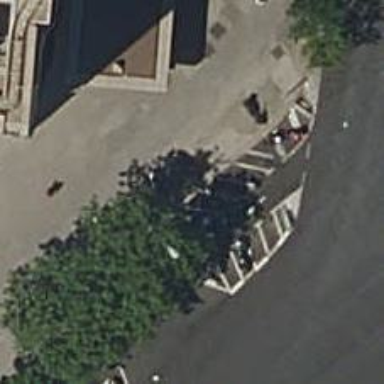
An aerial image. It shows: Motorcycle parking area.